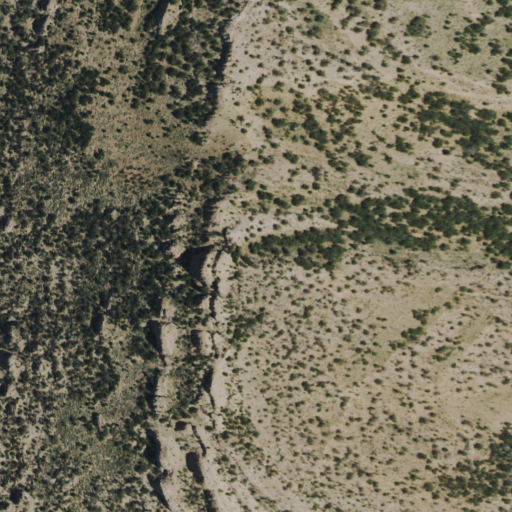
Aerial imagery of mountain in Nevada named Taylor Peak containing evergreen forest and shrub